Question: I have Fail2Ban install on my Ubuntu VM.
I successfully configured, and I got emails when there is a ban detected.

Is it possible to configure Fail2Ban to trigger a curl POST request after sending mail?
Is Fail2Ban allow something like that?
'''
# Fail2Ban configuration file.
#
# This file was composed for Debian systems from the original one
# provided now under /usr/share/doc/fail2ban/examples/jail.conf
# for additional examples.
#
# Comments: use '#' for comment lines and ';' for inline comments
#
# To avoid merges during upgrades DO NOT MODIFY THIS FILE
# and rather provide your changes in /etc/fail2ban/jail.local
#
# The DEFAULT allows a global definition of the options. They can be overridden
# in each jail afterwards.
[DEFAULT]
# "ignoreip" can be an IP address, a CIDR mask or a DNS host. Fail2ban will not
# ban a host which matches an address in this list. Several addresses can be
# defined using space separator.
ignoreip = 127.0.0.1/8
# "bantime" is the number of seconds that a host is banned.
bantime = 600
# A host is banned if it has generated "maxretry" during the last "findtime"
# seconds.
findtime = 600
maxretry = 3
# "backend" specifies the backend used to get files modification.
# Available options are "pyinotify", "gamin", "polling" and "auto".
# This option can be overridden in each jail as well.
#
# pyinotify: requires pyinotify (a file alteration monitor) to be installed.
# If pyinotify is not installed, Fail2ban will use auto.
# gamin: requires Gamin (a file alteration monitor) to be installed.
# If Gamin is not installed, Fail2ban will use auto.
# polling: uses a polling algorithm which does not require external libraries.
# auto: will try to use the following backends, in order:
# pyinotify, gamin, polling.
backend = auto
# "usedns" specifies if jails should trust hostnames in logs,
# warn when reverse DNS lookups are performed, or ignore all hostnames in logs
#
# yes: if a hostname is encountered, a reverse DNS lookup will be performed.
# warn: if a hostname is encountered, a reverse DNS lookup will be performed,
# but it will be logged as a warning.
# no: if a hostname is encountered, will not be used for banning,
# but it will be logged as info.
usedns = warn
#
# Destination email address used solely for the interpolations in
# jail.{conf,local} configuration files.
destemail = rajacse10@gmail.com
#
# Name of the sender for mta actions
sendername = Fail2Ban
#
# ACTIONS
#
# Default banning action (e.g. iptables, iptables-new,
# iptables-multiport, shorewall, etc) It is used to define
# action_* variables. Can be overridden globally or per
# section within jail.local file
banaction = iptables-multiport
# email action. Since 0.8.1 upstream fail2ban uses sendmail
# MTA for the mailing. Change mta configuration parameter to mail
# if you want to revert to conventional 'mail'.
mta = sendmail
# Default protocol
protocol = tcp
# Specify chain where jumps would need to be added in iptables-* actions
chain = INPUT
#
# Action shortcuts. To be used to define action parameter
# The simplest action to take: ban only
action_ = %(banaction)s[name=%(__name__)s, port="%(port)s", protocol="%(protocol)s", chain="%(chain)s"]
# ban & send an e-mail with whois report to the destemail.
action_mw = %(banaction)s[name=%(__name__)s, port="%(port)s", protocol="%(protocol)s", chain="%(chain)s"]
%(mta)s-whois[name=%(__name__)s, dest="%(destemail)s", protocol="%(protocol)s", chain="%(chain)s", sendername="%(sendername)s"]
# ban & send an e-mail with whois report and relevant log lines
# to the destemail.
action_mwl = %(banaction)s[name=%(__name__)s, port="%(port)s", protocol="%(protocol)s", chain="%(chain)s"]
%(mta)s-whois-lines[name=%(__name__)s, dest="%(destemail)s", logpath=%(logpath)s, chain="%(chain)s", sendername="%(sendername)s"]
# Choose default action. To change, just override value of 'action' with the
# interpolation to the chosen action shortcut (e.g. action_mw, action_mwl, etc) in jail.local
# globally (section [DEFAULT]) or per specific section
action = %(action_mwl)s
#
# JAILS
#
# Next jails corresponds to the standard configuration in Fail2ban 0.6 which
# was shipped in Debian. Enable any defined here jail by including
#
# [SECTION_NAME]
# enabled = true
#
# in /etc/fail2ban/jail.local.
#
# Optionally you may override any other parameter (e.g. banaction,
# action, port, logpath, etc) in that section within jail.local
[ssh]
enabled = true
port = ssh
filter = sshd
logpath = /var/log/auth.log
maxretry = 6
[dropbear]
enabled = false
port = ssh
filter = dropbear
logpath = /var/log/auth.log
maxretry = 6
# Generic filter for pam. Has to be used with action which bans all ports
# such as iptables-allports, shorewall
[pam-generic]
enabled = false
# pam-generic filter can be customized to monitor specific subset of 'tty's
filter = pam-generic
# port actually must be irrelevant but lets leave it all for some possible uses
port = all
banaction = iptables-allports
port = anyport
logpath = /var/log/auth.log
maxretry = 6
[xinetd-fail]
enabled = false
filter = xinetd-fail
port = all
banaction = iptables-multiport-log
logpath = /var/log/daemon.log
maxretry = 2
[ssh-ddos]
enabled = false
port = ssh
filter = sshd-ddos
logpath = /var/log/auth.log
maxretry = 6
# Here we use blackhole routes for not requiring any additional kernel support
# to store large volumes of banned IPs
[ssh-route]
enabled = false
filter = sshd
action = route
logpath = /var/log/sshd.log
maxretry = 6
# Here we use a combination of Netfilter/Iptables and IPsets
# for storing large volumes of banned IPs
#
# IPset comes in two versions. See ipset -V for which one to use
# requires the ipset package and kernel support.
[ssh-iptables-ipset4]
enabled = false
port = ssh
filter = sshd
banaction = iptables-ipset-proto4
logpath = /var/log/sshd.log
maxretry = 6
[ssh-iptables-ipset6]
enabled = false
port = ssh
filter = sshd
banaction = iptables-ipset-proto6
logpath = /var/log/sshd.log
maxretry = 6
#
# HTTP servers
#
[apache]
enabled = false
port = http,https
filter = apache-auth
logpath = /var/log/apache*/*error.log
maxretry = 6
# default action is now multiport, so apache-multiport jail was left
# for compatibility with previous (<0.7.6-2) releases
[apache-multiport]
enabled = false
port = http,https
filter = apache-auth
logpath = /var/log/apache*/*error.log
maxretry = 6
[apache-noscript]
enabled = false
port = http,https
filter = apache-noscript
logpath = /var/log/apache*/*error.log
maxretry = 6
[apache-overflows]
enabled = false
port = http,https
filter = apache-overflows
logpath = /var/log/apache*/*error.log
maxretry = 2
# Ban attackers that try to use PHP's URL-fopen() functionality
# through GET/POST variables. - Experimental, with more than a year
# of usage in production environments.
[php-url-fopen]
enabled = false
port = http,https
filter = php-url-fopen
logpath = /var/www/*/logs/access_log
# A simple PHP-fastcgi jail which works with lighttpd.
# If you run a lighttpd server, then you probably will
# find these kinds of messages in your error_log:
# ALERT - tried to register forbidden variable 'GLOBALS'
# through GET variables (attacker '1.2.3.4', file '/var/www/default/htdocs/index.php')
[lighttpd-fastcgi]
enabled = false
port = http,https
filter = lighttpd-fastcgi
logpath = /var/log/lighttpd/error.log
# Same as above for mod_auth
# It catches wrong authentifications
[lighttpd-auth]
enabled = false
port = http,https
filter = suhosin
logpath = /var/log/lighttpd/error.log
[nginx-http-auth]
enabled = false
filter = nginx-http-auth
port = http,https
logpath = /var/log/nginx/error.log
# Monitor roundcube server
[roundcube-auth]
enabled = false
filter = roundcube-auth
port = http,https
logpath = /var/log/roundcube/userlogins
[sogo-auth]
enabled = false
filter = sogo-auth
port = http, https
# without proxy this would be:
# port = 20000
logpath = /var/log/sogo/sogo.log
#
# FTP servers
#
[vsftpd]
enabled = false
port = ftp,ftp-data,ftps,ftps-data
filter = vsftpd
logpath = /var/log/vsftpd.log
# or overwrite it in jails.local to be
# logpath = /var/log/auth.log
# if you want to rely on PAM failed login attempts
# vsftpd's failregex should match both of those formats
maxretry = 6
[proftpd]
enabled = false
port = ftp,ftp-data,ftps,ftps-data
filter = proftpd
logpath = /var/log/proftpd/proftpd.log
maxretry = 6
[pure-ftpd]
enabled = false
port = ftp,ftp-data,ftps,ftps-data
filter = pure-ftpd
logpath = /var/log/syslog
maxretry = 6
[wuftpd]
enabled = false
port = ftp,ftp-data,ftps,ftps-data
filter = wuftpd
logpath = /var/log/syslog
maxretry = 6
#
# Mail servers
#
[postfix]
enabled = false
port = smtp,ssmtp,submission
filter = postfix
logpath = /var/log/mail.log
[couriersmtp]
enabled = false
port = smtp,ssmtp,submission
filter = couriersmtp
logpath = /var/log/mail.log
#
# Mail servers authenticators: might be used for smtp,ftp,imap servers, so
# all relevant ports get banned
#
[courierauth]
enabled = false
port = smtp,ssmtp,submission,imap2,imap3,imaps,pop3,pop3s
filter = courierlogin
logpath = /var/log/mail.log
[sasl]
enabled = false
port = smtp,ssmtp,submission,imap2,imap3,imaps,pop3,pop3s
filter = postfix-sasl
# You might consider monitoring /var/log/mail.warn instead if you are
# running postfix since it would provide the same log lines at the
# "warn" level but overall at the smaller filesize.
logpath = /var/log/mail.log
[dovecot]
enabled = false
port = smtp,ssmtp,submission,imap2,imap3,imaps,pop3,pop3s
filter = dovecot
logpath = /var/log/mail.log
# To log wrong MySQL access attempts add to /etc/my.cnf:
# log-error=/var/log/mysqld.log
# log-warning = 2
[mysqld-auth]
enabled = false
filter = mysqld-auth
port = 3306
logpath = /var/log/mysqld.log
# DNS Servers
# These jails block attacks against named (bind9). By default, logging is off
# with bind9 installation. You will need something like this:
#
# logging {
# channel security_file {
# file "/var/log/named/security.log" versions 3 size 30m;
# severity dynamic;
# print-time yes;
# };
# category security {
# security_file;
# };
# };
#
# in your named.conf to provide proper logging
# !!! WARNING !!!
# Since UDP is connection-less protocol, spoofing of IP and imitation
# of illegal actions is way too simple. Thus enabling of this filter
# might provide an easy way for implementing a DoS against a chosen
# victim. See
# http://nion.modprobe.de/blog/archives/690-fail2ban-+-dns-fail.html
# Please DO NOT USE this jail unless you know what you are doing.
#[named-refused-udp]
#
#enabled = false
#port = domain,953
#protocol = udp
#filter = named-refused
#logpath = /var/log/named/security.log
[named-refused-tcp]
enabled = false
port = domain,953
protocol = tcp
filter = named-refused
logpath = /var/log/named/security.log
# Multiple jails, 1 per protocol, are necessary ATM:
# see https://github.com/fail2ban/fail2ban/issues/37
[asterisk-tcp]
enabled = false
filter = asterisk
port = 5060,5061
protocol = tcp
logpath = /var/log/asterisk/messages
[asterisk-udp]
enabled = false
filter = asterisk
port = 5060,5061
protocol = udp
logpath = /var/log/asterisk/messages
# Jail for more extended banning of persistent abusers
# !!! WARNING !!!
# Make sure that your loglevel specified in fail2ban.conf/.local
# is not at DEBUG level -- which might then cause fail2ban to fall into
# an infinite loop constantly feeding itself with non-informative lines
[recidive]
enabled = false
filter = recidive
logpath = /var/log/fail2ban.log
action = iptables-allports[name=recidive]
sendmail-whois-lines[name=recidive, logpath=/var/log/fail2ban.log]
bantime = 604800 ; 1 week
findtime = 86400 ; 1 day
maxretry = 5
'''
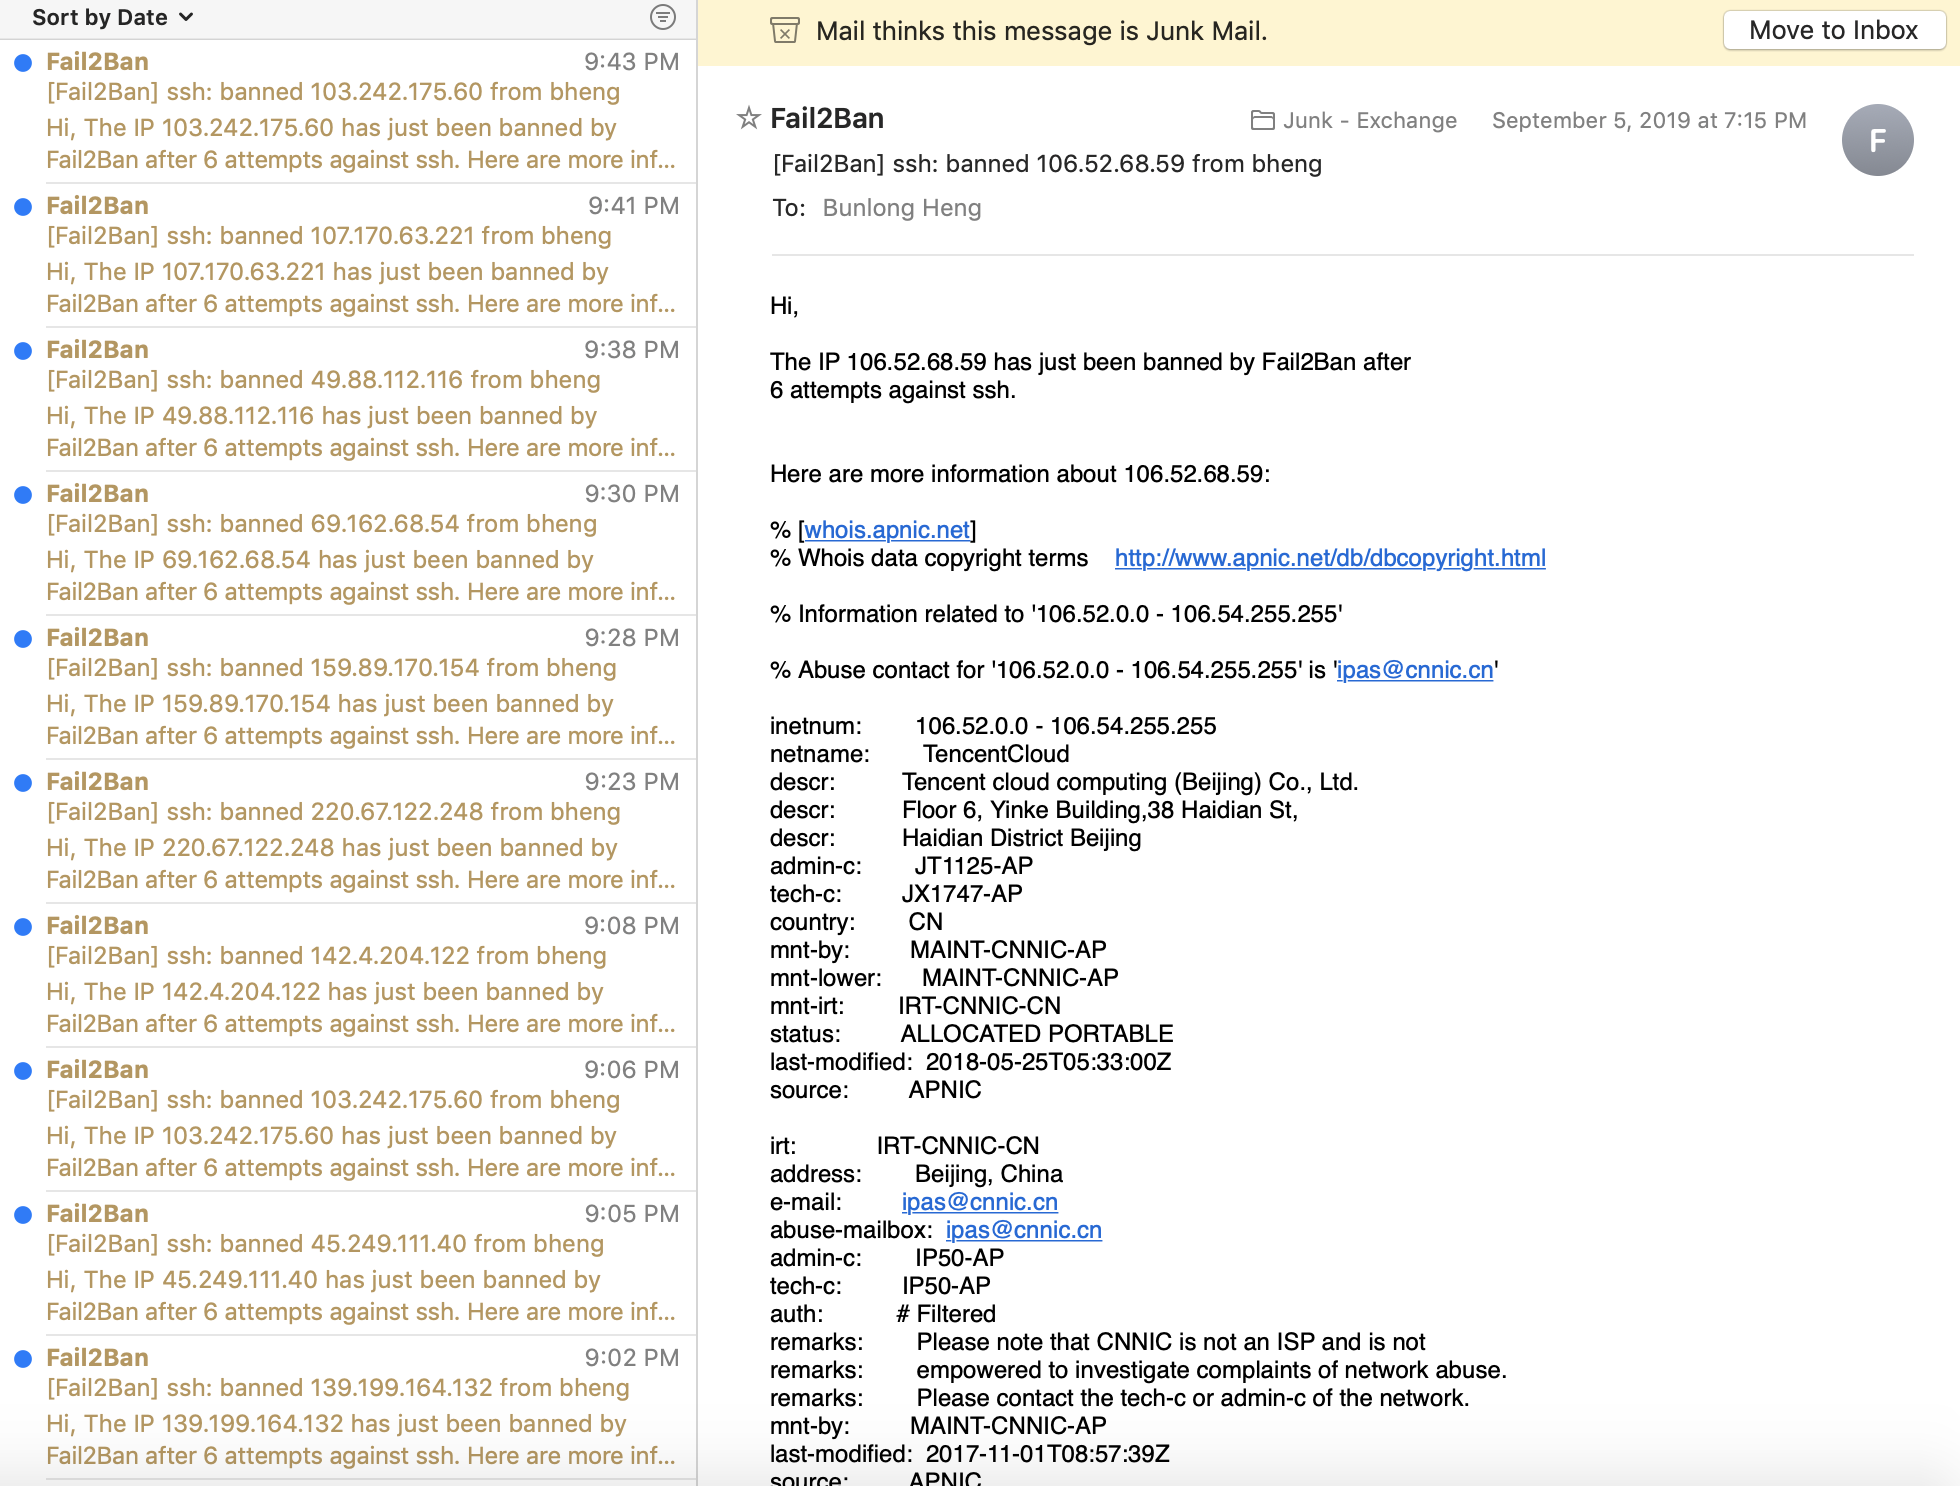
Answer: For a custom action, you need it at '/etc/fail2ban/action.d/<your_config_file>.conf' (or '.local')
Which has to have this structure:
'''
[Definition]
# Option: actionstart
# Notes.: command executed once at the start of Fail2Ban.
# Values: CMD
#
actionstart =
# Option: actionstop
# Notes.: command executed once at the end of Fail2Ban
# Values: CMD
#
actionstop =
# Option: actioncheck
# Notes.: command executed once before each actionban command
# Values: CMD
#
actioncheck =
# Option: actionban
# Notes.: command executed when banning an IP. Take care that the
# command is executed with Fail2Ban user rights.
# Tags: <ip> IP address
# <failures> number of failures
# <time> unix timestamp of the ban time
# Values: CMD
#
actionban =
# Option: actionunban
# Notes.: command executed when unbanning an IP. Take care that the
# command is executed with Fail2Ban user rights.
# Tags: <ip> IP address
# <failures> number of failures
# <time> unix timestamp of the ban time
# Values: CMD
#
actionunban =
'''
The curlAction.conf (delete the comments to save some space) (could be 'curlAction.local' if '.conf' already defined)
'''
[Definition]
actionstart =
actionstop =
actioncheck =
actionban = curl -d '{"ip":"<ip>"}' -H "Content-Type: application/json" -X POST http://localhost:3000/data
actionunban =
'''
Next configure Fail2ban by copying 'jail.conf' to 'jail.local' and add what you need to be overwritten (For the difference see <URL>
Should you name the 'curlAction.conf' then you need to add into '/etc/fail2ban/jail.local' in the '[ssh]' section as 'action' directive a 'curlAction'
For example it would something like this:
'''
[ssh]
enabled = true
port = ssh
filter = sshd
action = curlAction
logpath = /var/log/auth.log
maxretry = 6
'''
The documentation used: <URL>.